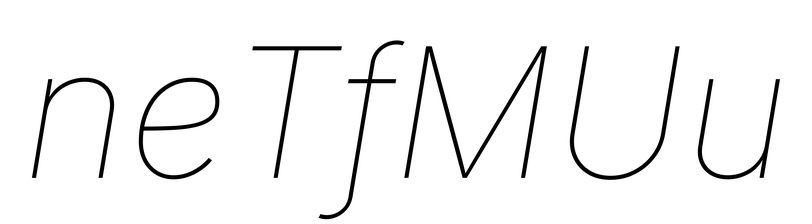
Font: Inter-Italic_Thin_Italic